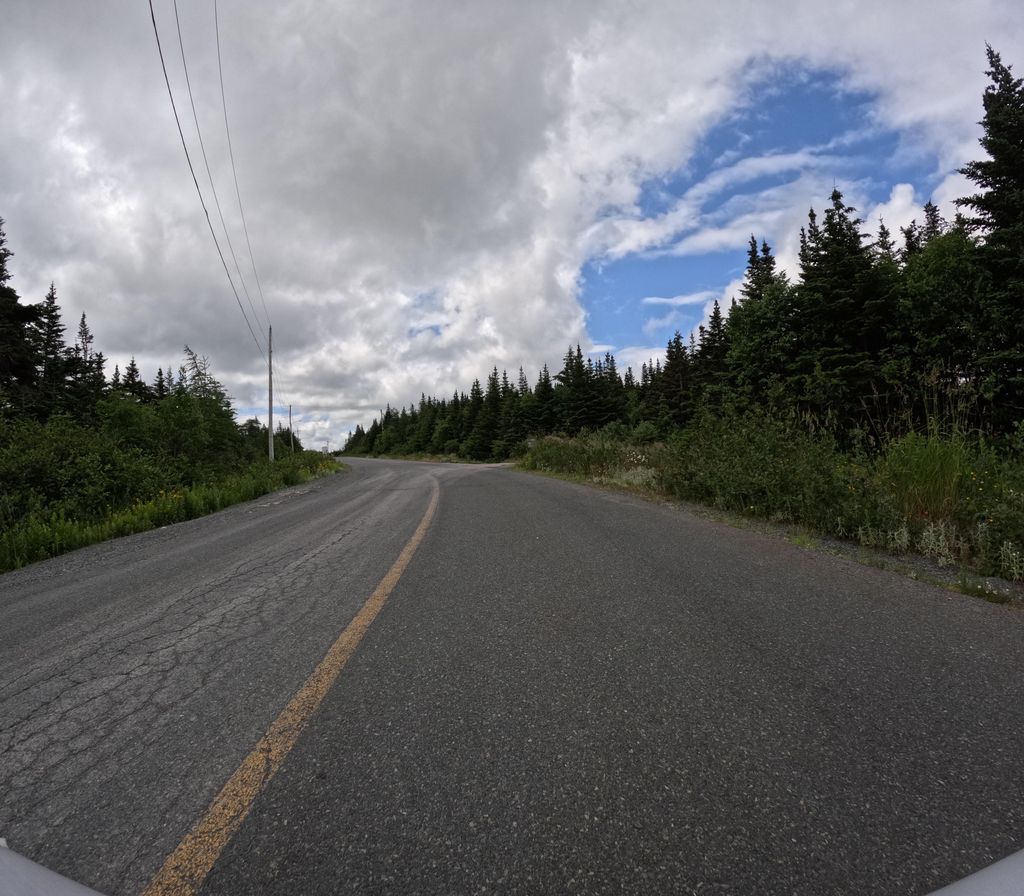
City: st_johns